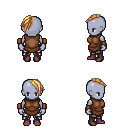
a pixel art fantasy rpg character, female body template, dark elf, purple skin, brown tunic, metal pants, light blonde long mohawk hairstyle, leather bracers, maroon shoes, four views (front, back, left, right), 2x2 character sprite sheet, small pixel art, hard edges, no anti-aliasing